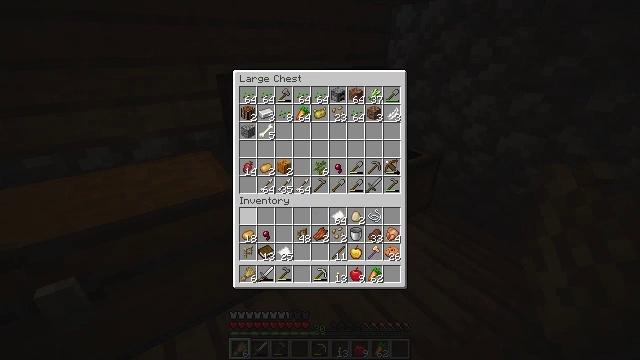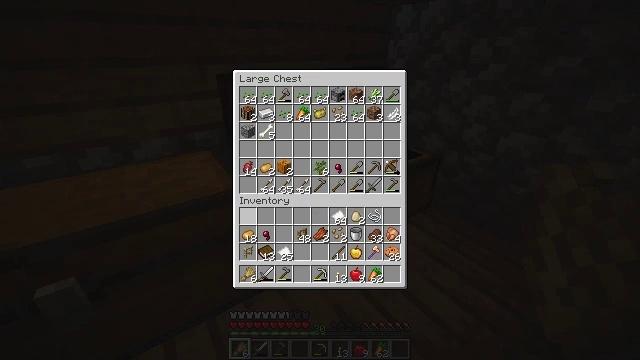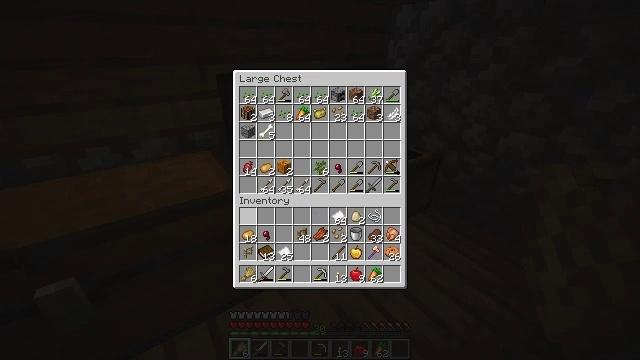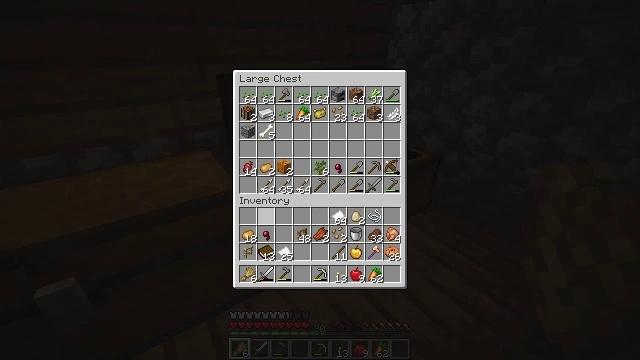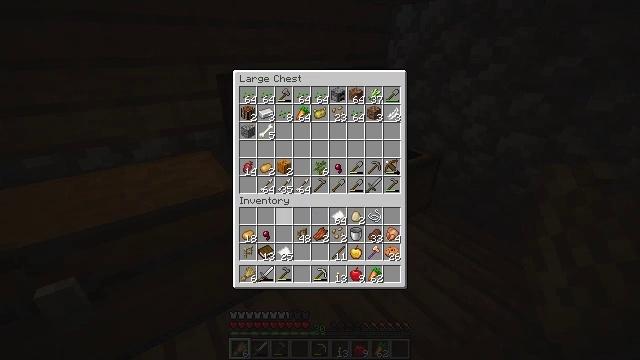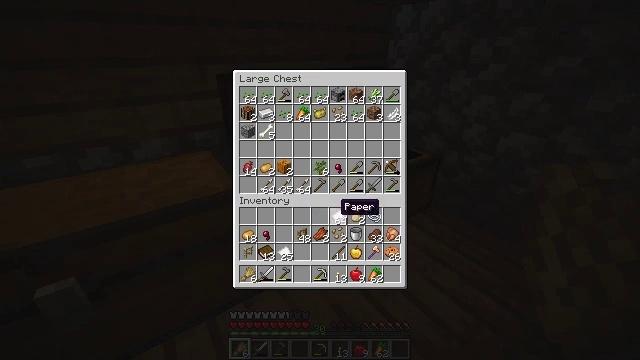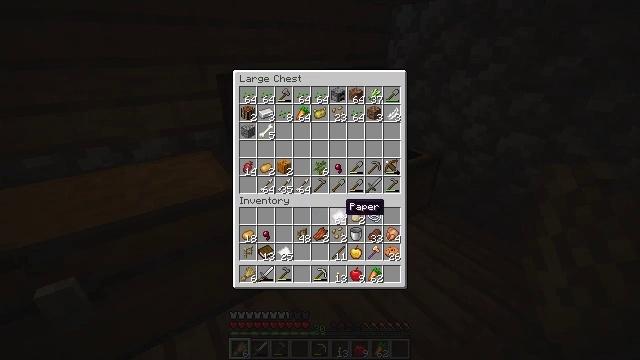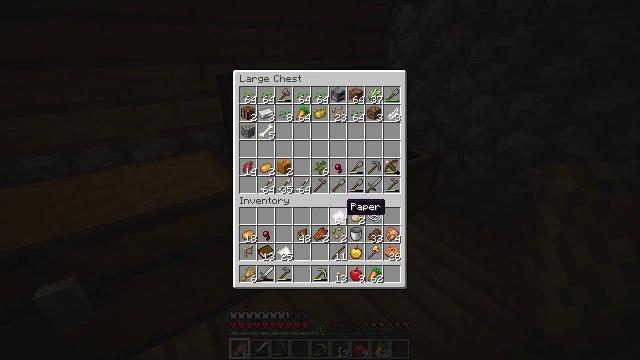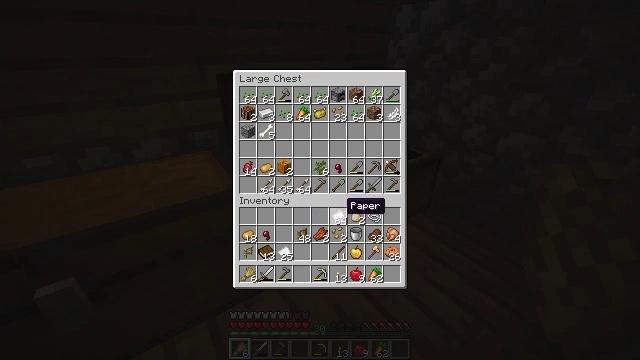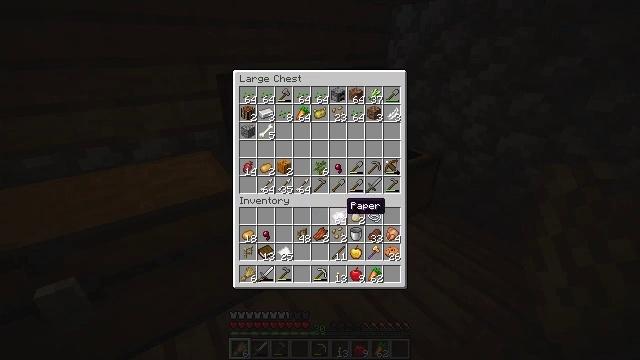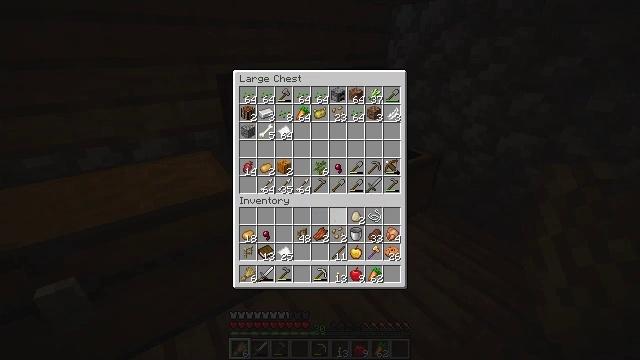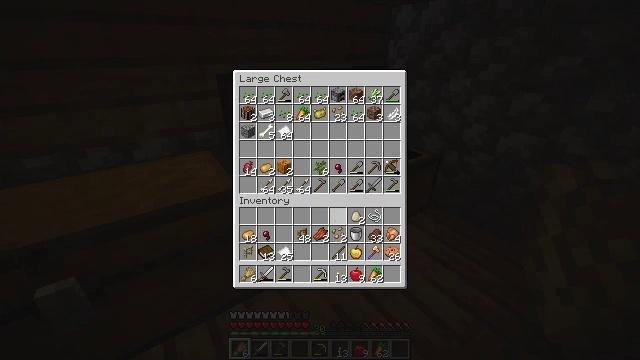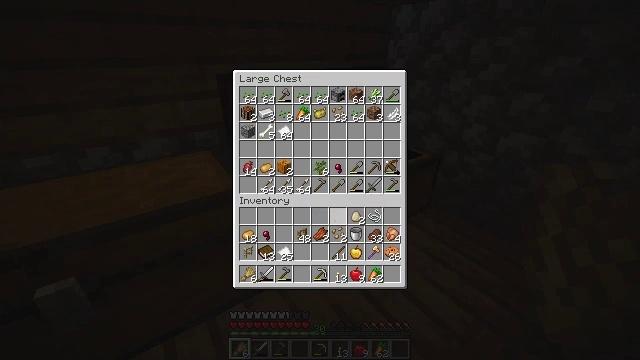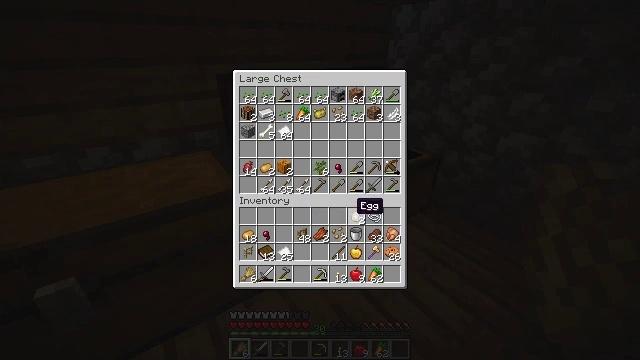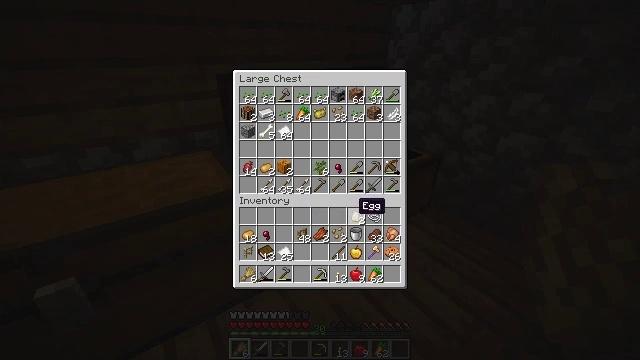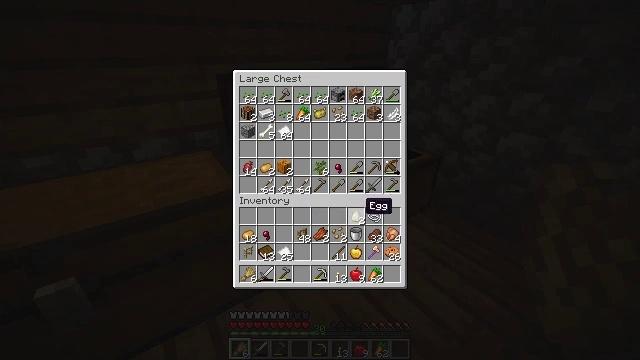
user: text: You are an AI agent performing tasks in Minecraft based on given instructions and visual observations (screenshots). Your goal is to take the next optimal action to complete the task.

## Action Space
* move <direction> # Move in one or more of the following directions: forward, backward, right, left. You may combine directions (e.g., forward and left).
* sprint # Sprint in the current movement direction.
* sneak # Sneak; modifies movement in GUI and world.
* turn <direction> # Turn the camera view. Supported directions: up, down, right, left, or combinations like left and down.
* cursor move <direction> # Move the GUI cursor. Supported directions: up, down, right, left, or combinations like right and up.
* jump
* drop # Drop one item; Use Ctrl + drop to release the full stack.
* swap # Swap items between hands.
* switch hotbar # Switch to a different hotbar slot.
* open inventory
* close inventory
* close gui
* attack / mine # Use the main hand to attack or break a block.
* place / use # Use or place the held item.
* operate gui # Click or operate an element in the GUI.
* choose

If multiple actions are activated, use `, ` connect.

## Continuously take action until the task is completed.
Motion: motion action
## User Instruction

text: Mine the oak log.
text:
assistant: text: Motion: sneak, operate gui
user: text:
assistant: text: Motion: sneak
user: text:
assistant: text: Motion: sneak, cursor move right
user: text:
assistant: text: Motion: sneak, cursor move right
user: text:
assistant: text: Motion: sneak, cursor move right
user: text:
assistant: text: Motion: sneak
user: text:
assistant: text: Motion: sneak
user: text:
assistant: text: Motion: sneak
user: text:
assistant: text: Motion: sneak
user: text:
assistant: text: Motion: sneak, operate gui
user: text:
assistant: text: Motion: sneak, operate gui
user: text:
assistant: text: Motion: sneak
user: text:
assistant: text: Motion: sneak
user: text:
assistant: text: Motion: sneak
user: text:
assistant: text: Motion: sneak, cursor move right
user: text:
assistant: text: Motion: sneak
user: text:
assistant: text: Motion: sneak, operate gui
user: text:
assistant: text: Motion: sneak, operate gui
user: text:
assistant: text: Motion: sneak
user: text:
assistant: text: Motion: sneak, cursor move right
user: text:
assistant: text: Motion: sneak
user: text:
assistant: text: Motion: sneak, operate gui
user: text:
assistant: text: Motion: sneak, operate gui
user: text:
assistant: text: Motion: sneak, operate gui
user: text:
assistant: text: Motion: sneak
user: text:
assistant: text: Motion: sneak, cursor move down
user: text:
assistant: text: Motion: sneak, cursor move down
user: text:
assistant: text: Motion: sneak
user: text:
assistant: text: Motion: sneak
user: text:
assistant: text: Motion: sneak